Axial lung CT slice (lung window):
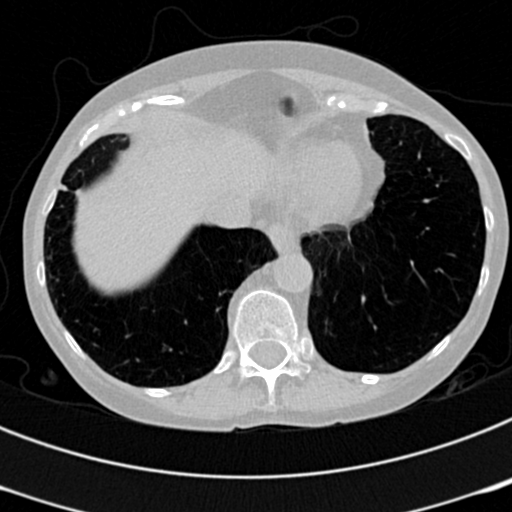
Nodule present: no